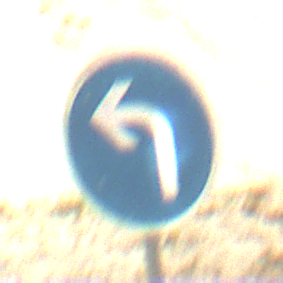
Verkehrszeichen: VorgeschriebeneFahrtrichtungLinks
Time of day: Midday
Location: Outdoor (Beach)
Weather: PartlyCloudy
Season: NotSpecified
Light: Natural